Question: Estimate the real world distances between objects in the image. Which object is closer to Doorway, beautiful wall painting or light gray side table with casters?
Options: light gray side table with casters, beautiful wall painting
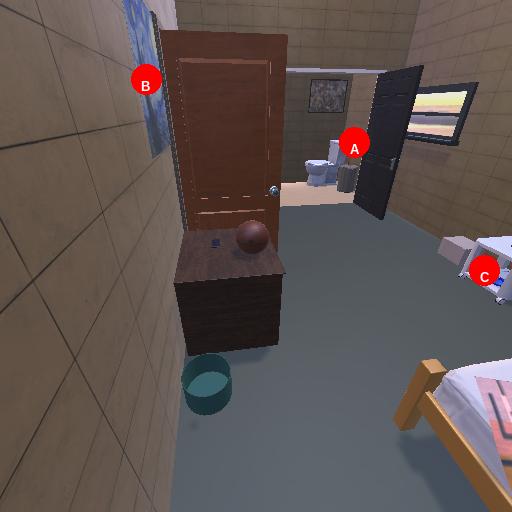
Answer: light gray side table with casters